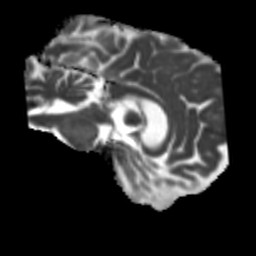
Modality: MD
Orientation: sagittal
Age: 75
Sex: female
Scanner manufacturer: siemens
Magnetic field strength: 3 T
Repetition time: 5.25 s
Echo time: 0.08 s